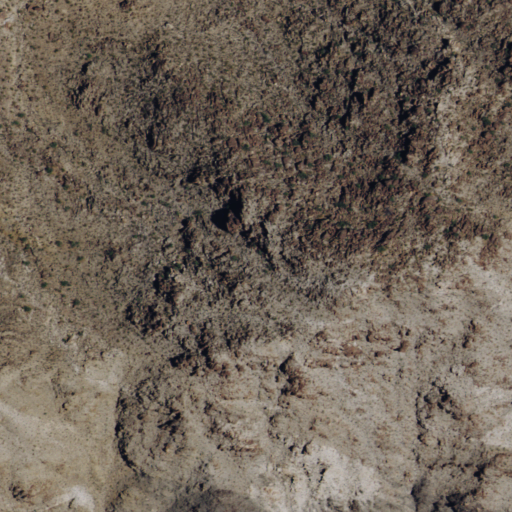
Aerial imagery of mountain in Nevada named Powell Mountain containing shrub and barren land